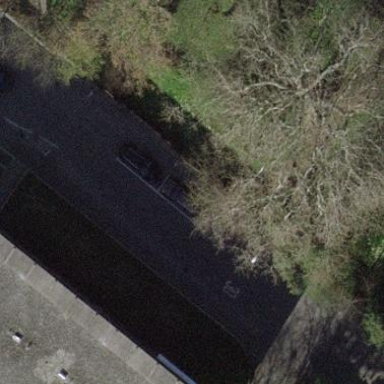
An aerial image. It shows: Street side parking area.